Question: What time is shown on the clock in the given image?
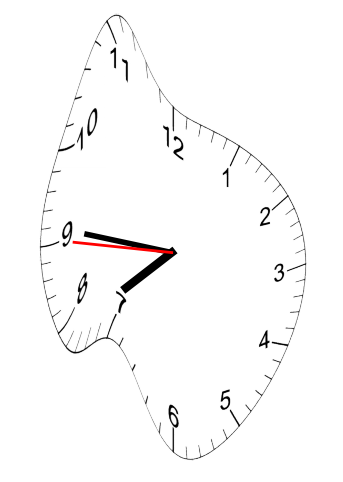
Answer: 07:45:45